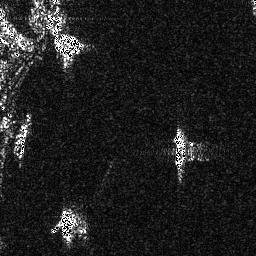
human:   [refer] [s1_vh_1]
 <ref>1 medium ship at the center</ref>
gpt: <box>[[66, 48, 73, 65, 0]]</box>